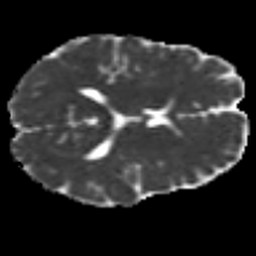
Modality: MD
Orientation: axial
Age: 22
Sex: female
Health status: healthy
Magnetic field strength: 3 T
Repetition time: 9 s
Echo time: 0.093 s